Question: I am using a jqueryui button in my shared/_layout.cshtml for the login button. Below is the code for the click event. On clicking the button, I want the user to be transferred to the Logon view of the Account controller.
'''
$("#btnSignIn").click(function () {
//alert("This is button on click event.");
top.location.href = '<%= Url.Action("Logon", "Account"); %>'
});
'''
When debugging, I get the following error. I have looked around in SO for help for this.
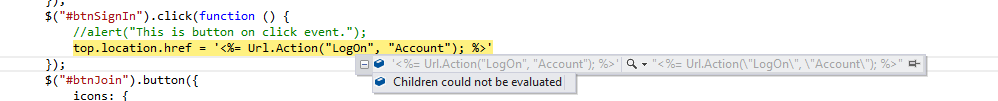
Answer: This is strange. If it's your '_layout.cshtml', then you are using Razor.
For Razor, it should be:
'''
$("#btnSignIn").click(function () {
//alert("This is button on click event.");
top.location.href = '@Url.Action("Logon", "Account")';
});
'''